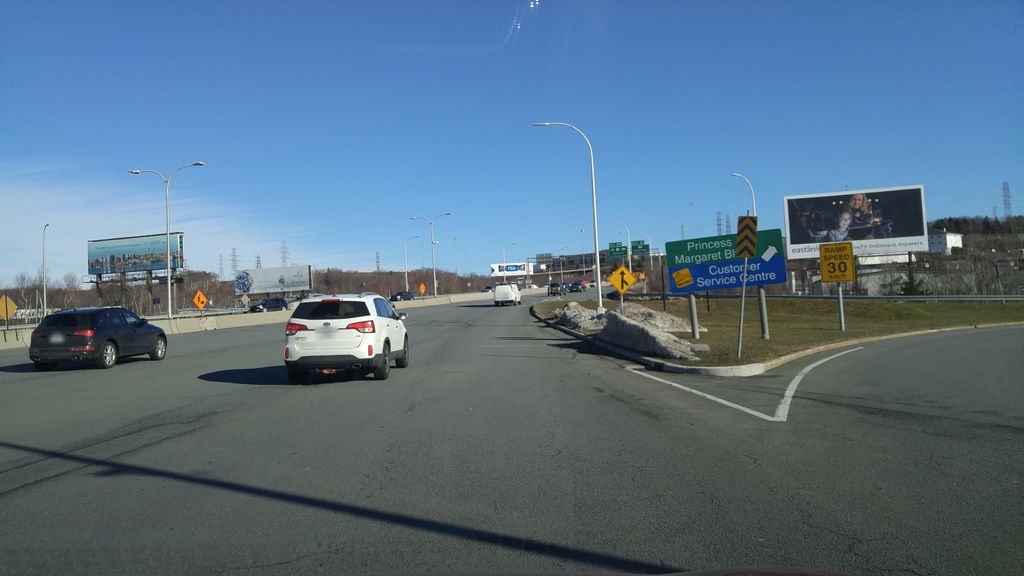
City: halifax